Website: lowes
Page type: customer-info-address
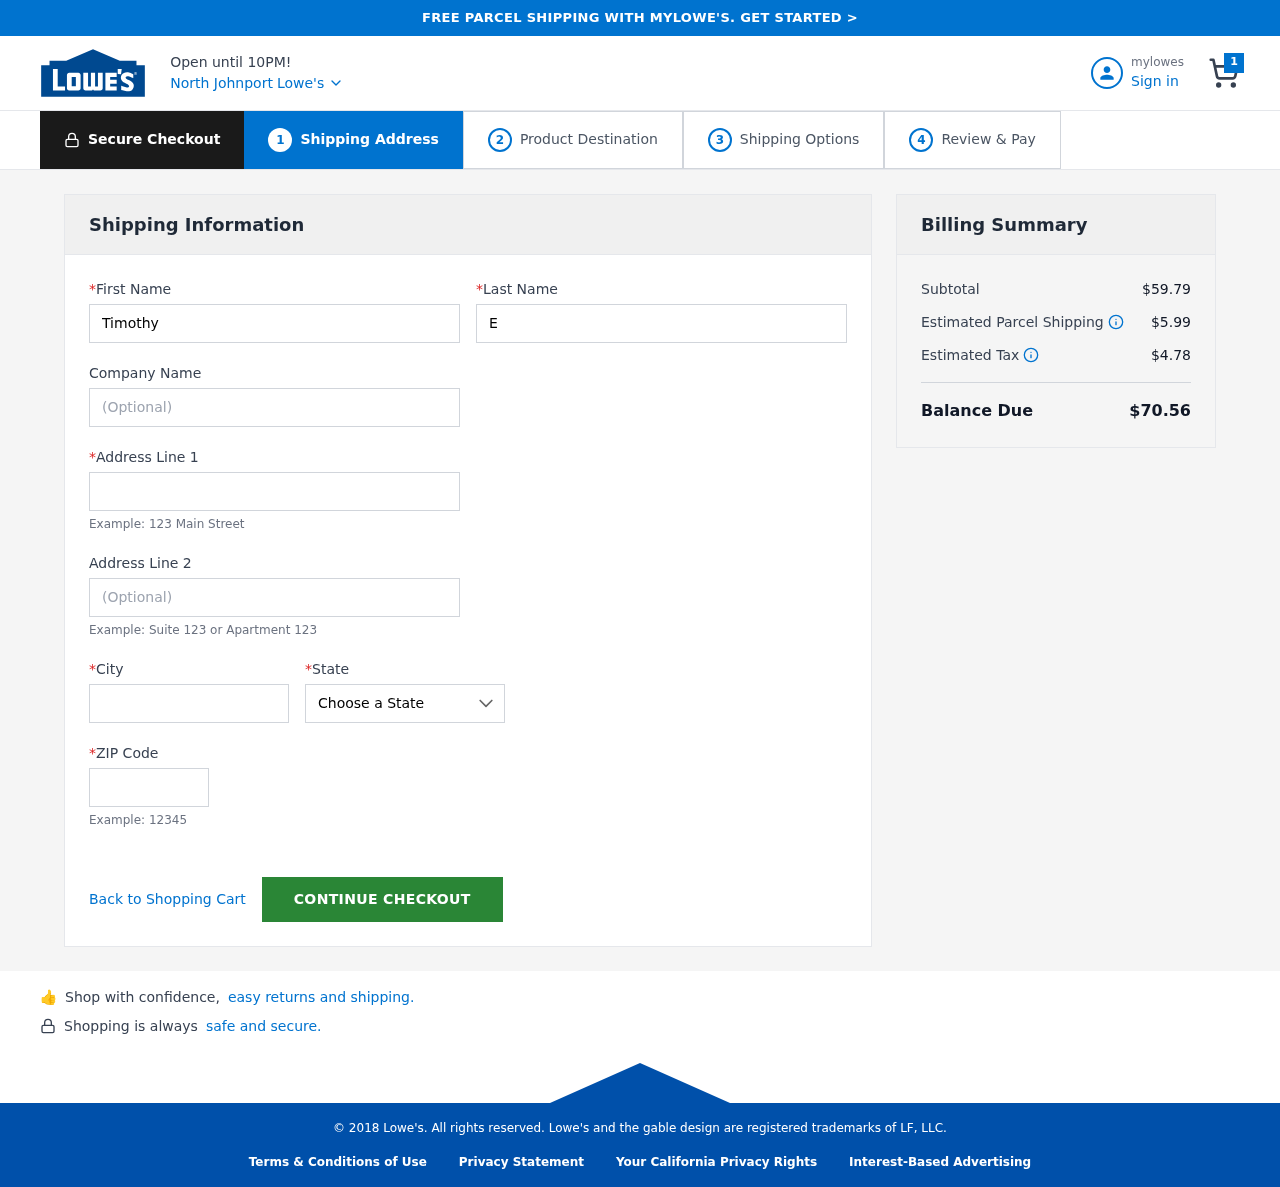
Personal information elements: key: PII_CITY
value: North Johnport
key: PII_COMPANY
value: Murray Ltd
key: PII_FIRSTNAME
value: Timothy
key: PII_LASTNAME
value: Evans
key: PII_POSTCODE
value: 90755
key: PII_STATE
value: Connecticut
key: PII_STREET
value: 0858 Gregory Isle Apt. 924
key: PII_STREET2
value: Apt. 751
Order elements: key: ORDER_NUM_ITEMS
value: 1
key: ORDER_SUBTOTAL
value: $59.79
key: ORDER_SHIPPING_COST
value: $5.99
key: ORDER_TAX
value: $4.78
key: ORDER_TOTAL
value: $70.56